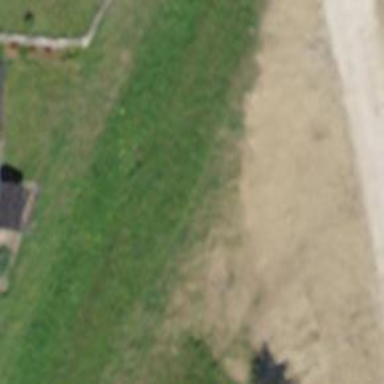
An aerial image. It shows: Grass path.